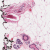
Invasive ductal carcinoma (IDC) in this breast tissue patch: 0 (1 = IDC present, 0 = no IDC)